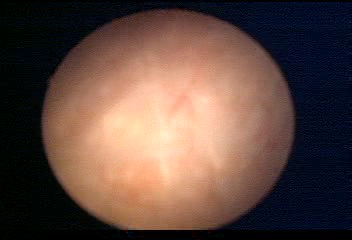
Modality: WLC
Class: Normal mucosa
Bladder cancer association: No